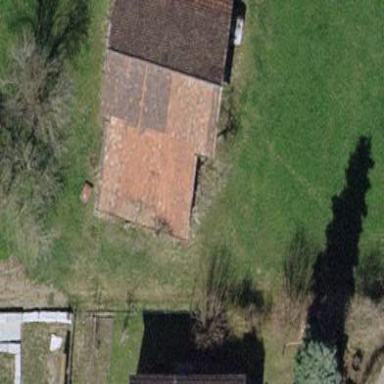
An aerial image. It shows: Shed.